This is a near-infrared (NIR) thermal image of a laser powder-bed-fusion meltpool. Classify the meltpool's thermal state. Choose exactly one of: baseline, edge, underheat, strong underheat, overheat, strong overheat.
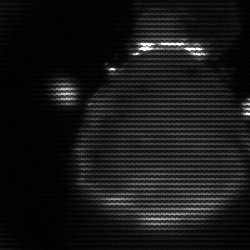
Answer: edge